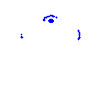
Particle: pion